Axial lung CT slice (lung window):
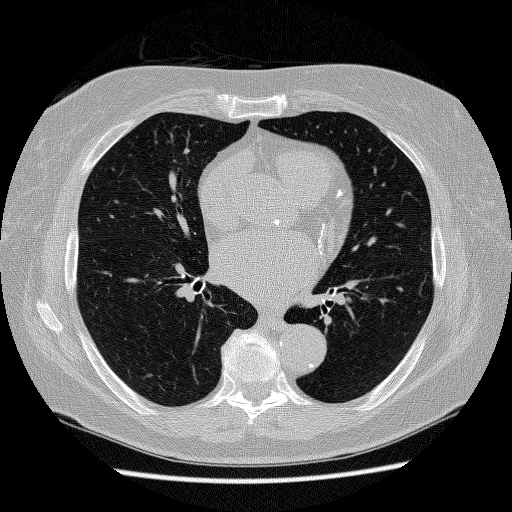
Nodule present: no